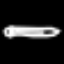
Label: pencil